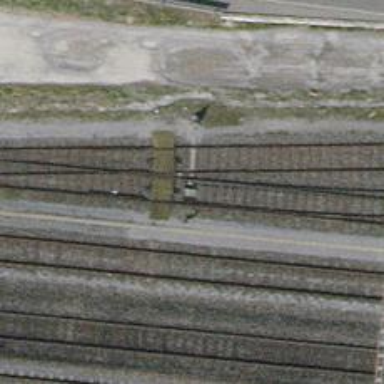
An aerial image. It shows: Rail yard with electrified rails and single track.